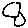
Label: circle